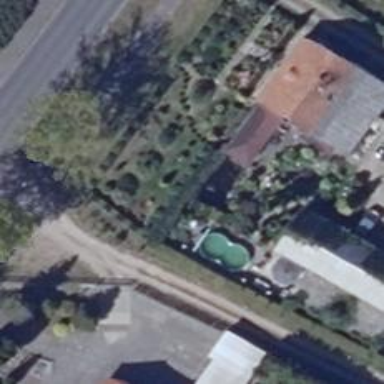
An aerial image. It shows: Swimming pool located in leisure land.